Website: lowes
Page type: order-returns
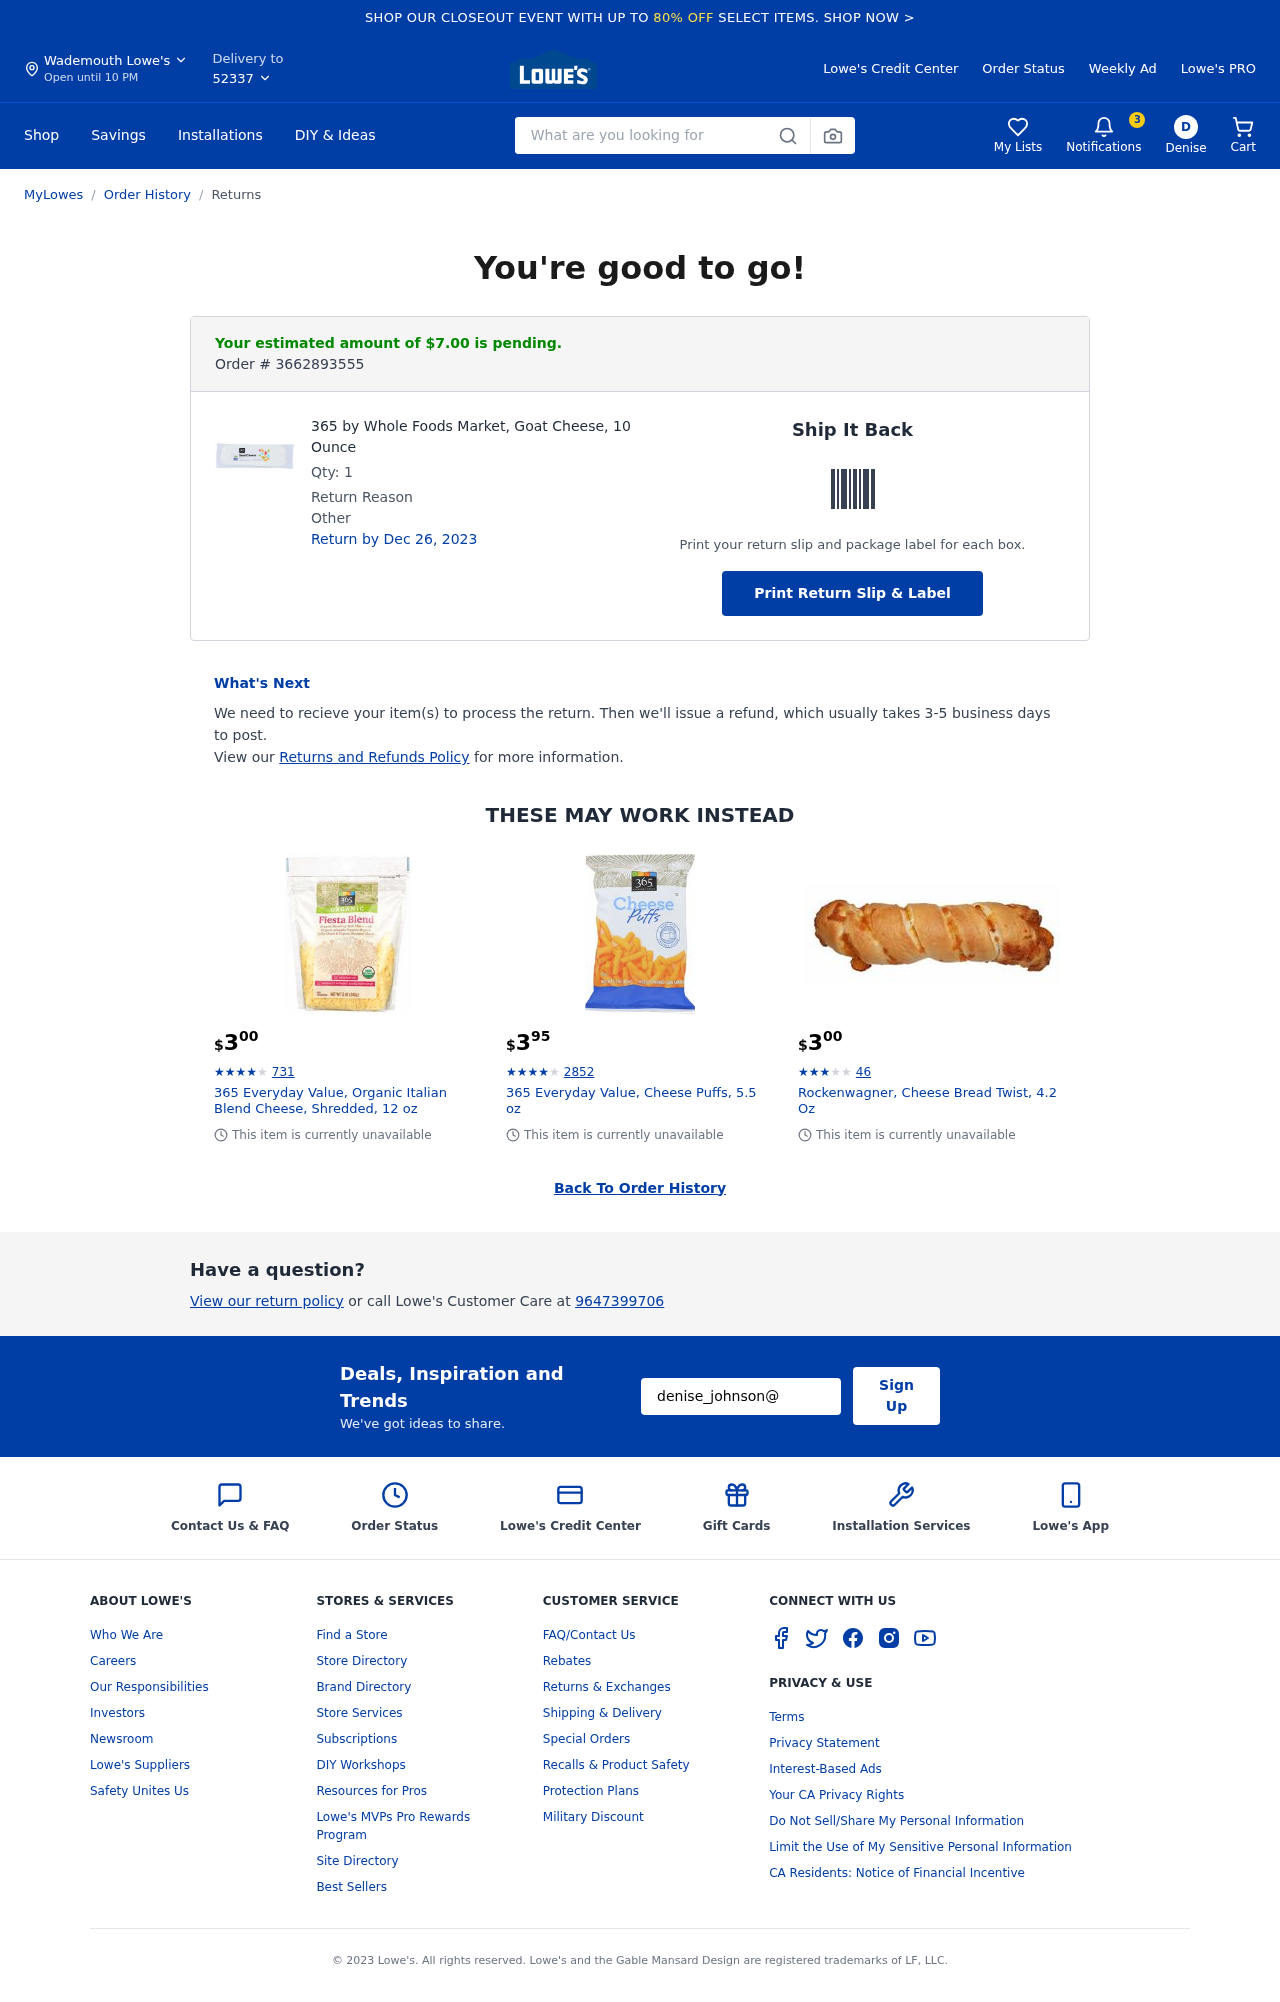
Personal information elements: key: PII_CITY
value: Wademouth
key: PII_EMAIL
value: denise_johnson@gmail.com
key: PII_FIRSTNAME
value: Denise
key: PII_PHONE
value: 9647399706
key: PII_POSTCODE
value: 52337
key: PII_FIRSTNAME_INITIAL
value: D
Product elements: key: PRODUCT1_NAME
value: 365 by Whole Foods Market, Goat Cheese, 10 Ounce
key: PRODUCT1_QUANTITY
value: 1
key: PRODUCT2_NAME
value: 365 Everyday Value, Organic Italian Blend Cheese, Shredded, 12 oz
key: PRODUCT2_NUM_RATINGS
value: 731
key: PRODUCT2_PRICE
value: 3
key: PRODUCT2_RATING
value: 4.6
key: PRODUCT3_NAME
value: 365 Everyday Value, Cheese Puffs, 5.5 oz
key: PRODUCT3_NUM_RATINGS
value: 2852
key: PRODUCT3_PRICE
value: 3.95
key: PRODUCT3_RATING
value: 4.9
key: PRODUCT4_NAME
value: Rockenwagner, Cheese Bread Twist, 4.2 Oz
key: PRODUCT4_NUM_RATINGS
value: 46
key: PRODUCT4_PRICE
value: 3
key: PRODUCT4_RATING
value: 3.8
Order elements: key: ORDER_NUM_ITEMS
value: Cart
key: ORDER_TOTAL
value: Your estimated amount of $7.00 is pending.
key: ORDER_ID
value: Order # 3662893555
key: ORDER_RETURN_BY_DATE
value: Return by Dec 26, 2023
Search elements: key: HEADER_SEARCH
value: What are you looking for
Other elements: key: NOTIFICATION_COUNT
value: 3